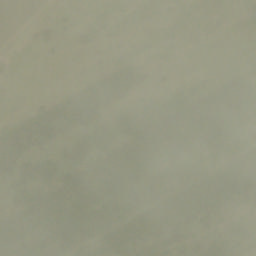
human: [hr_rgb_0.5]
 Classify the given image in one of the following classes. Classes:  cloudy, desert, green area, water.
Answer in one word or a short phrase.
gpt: cloudy